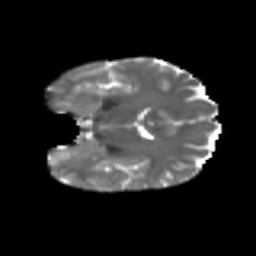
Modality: T2w
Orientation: coronal
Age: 36
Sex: female
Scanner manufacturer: ge
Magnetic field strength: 3 T
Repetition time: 7.8 s
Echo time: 0.0606 s